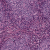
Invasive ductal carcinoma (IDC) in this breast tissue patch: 1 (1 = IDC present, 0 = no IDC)